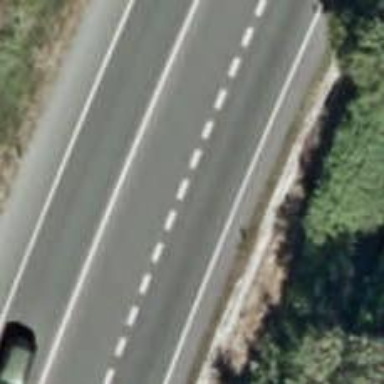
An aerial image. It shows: Asphalt road classified as trunk highway.